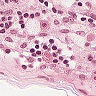
Metastatic tissue present: no